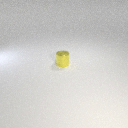
small yellow metal cylinder